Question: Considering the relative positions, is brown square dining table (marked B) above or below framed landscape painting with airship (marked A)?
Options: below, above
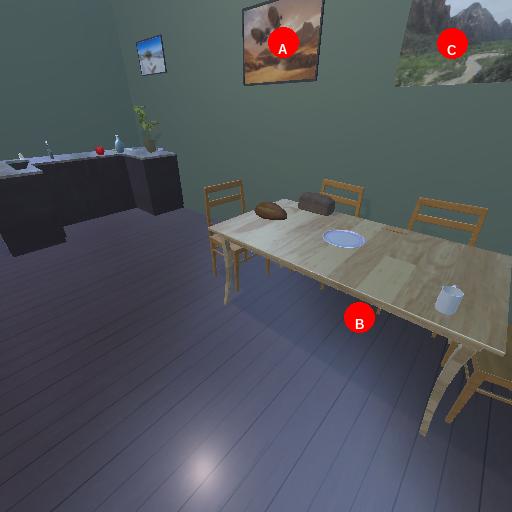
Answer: below